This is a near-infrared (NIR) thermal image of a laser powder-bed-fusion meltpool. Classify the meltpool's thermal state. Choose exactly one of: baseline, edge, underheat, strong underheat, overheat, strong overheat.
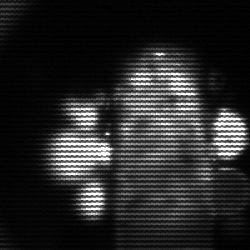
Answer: strong underheat